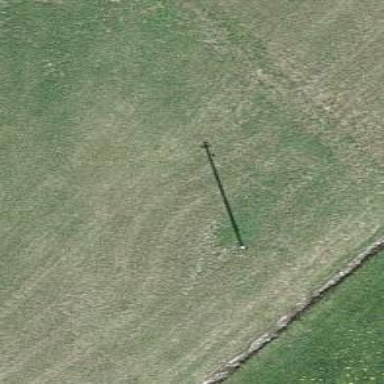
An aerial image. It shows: Utility pole as the man-made structure.